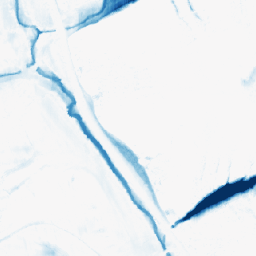
Category: morphological
Decomposition family: morphological_ellipse
Decomposition parameters: operation: closing
width: 30
height: 10
Upsampling method: nearest
Upsampling parameters: scale: 4
Upsampling scale: 4